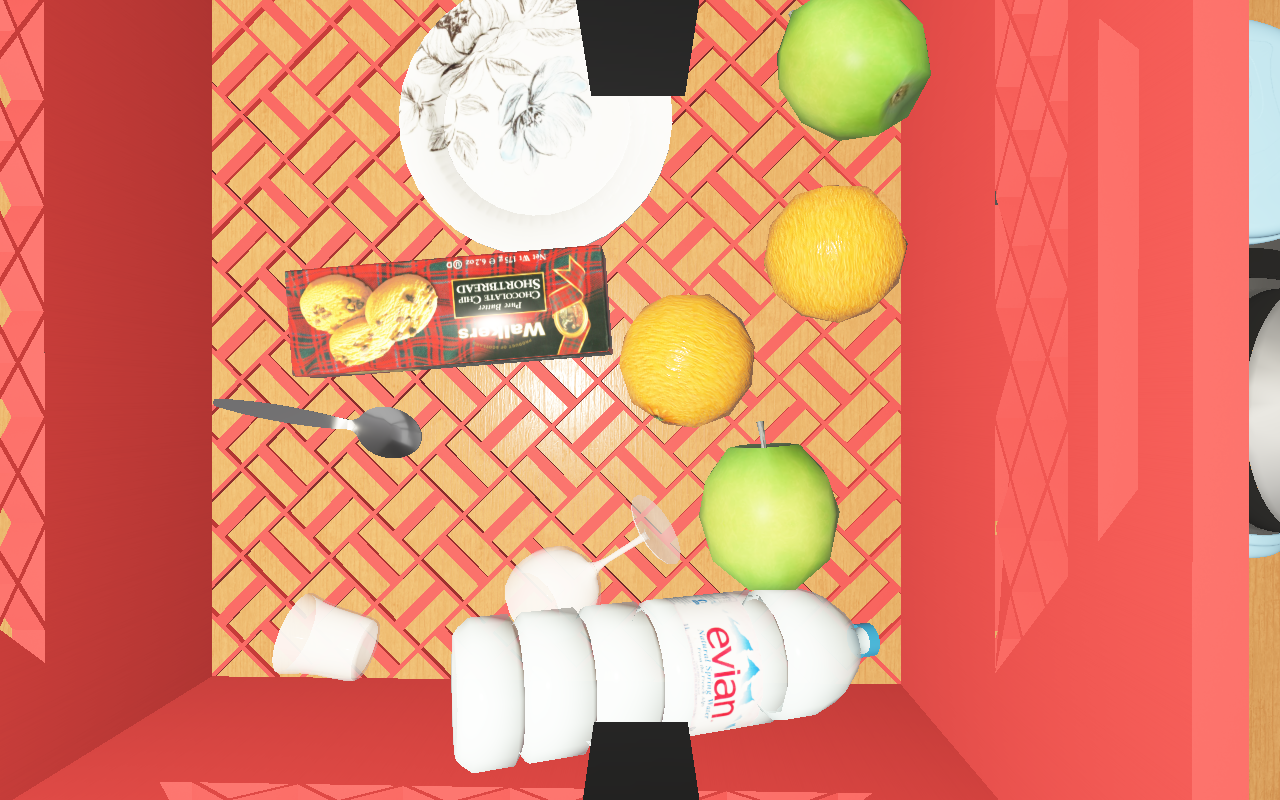
Objects in the scene:
water bottle
apple
apple
orange
orange
wineglass
honey jar
jam jar
cereal box
cereal box